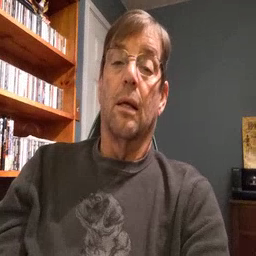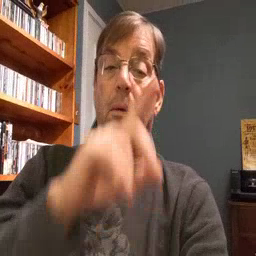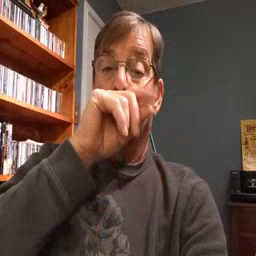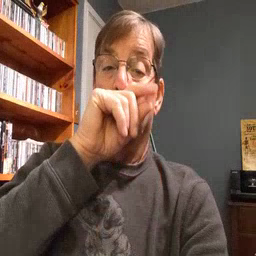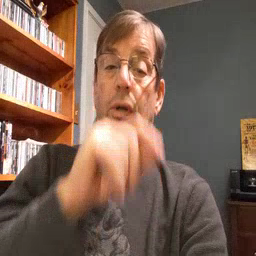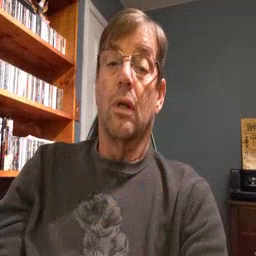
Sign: bird